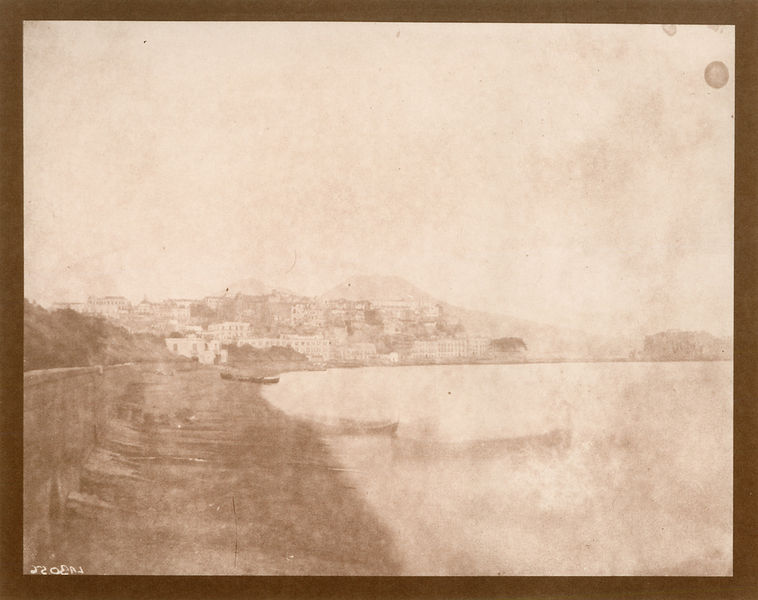
Titel: Meer, Napoli/Neapel, Vesuvio/Vesuv
Künstler: Calvert R. Jones
Schlagwörter: berg, himmel, meer, schatten, wasser, fluss, landschaft, sand, see, stadt, ufer, braun, skizze, gebäude, häuser, hügel, insel, boot, boote, kahn, küste, strand, italien, dorf, mauer, nebel, kai, promenade, foto, flecken, antik, siedlung, verblasst, flau, sephia